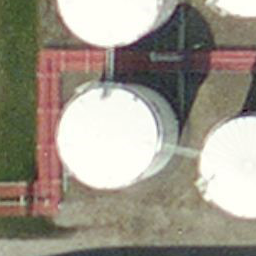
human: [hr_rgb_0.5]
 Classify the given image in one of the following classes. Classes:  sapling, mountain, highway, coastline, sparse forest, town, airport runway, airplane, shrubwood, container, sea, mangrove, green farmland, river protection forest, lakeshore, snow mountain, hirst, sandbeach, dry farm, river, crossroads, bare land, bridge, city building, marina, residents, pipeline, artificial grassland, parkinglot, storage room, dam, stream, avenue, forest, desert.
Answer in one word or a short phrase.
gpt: storage room